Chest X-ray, AP view. Patient: 60 years old, sex M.
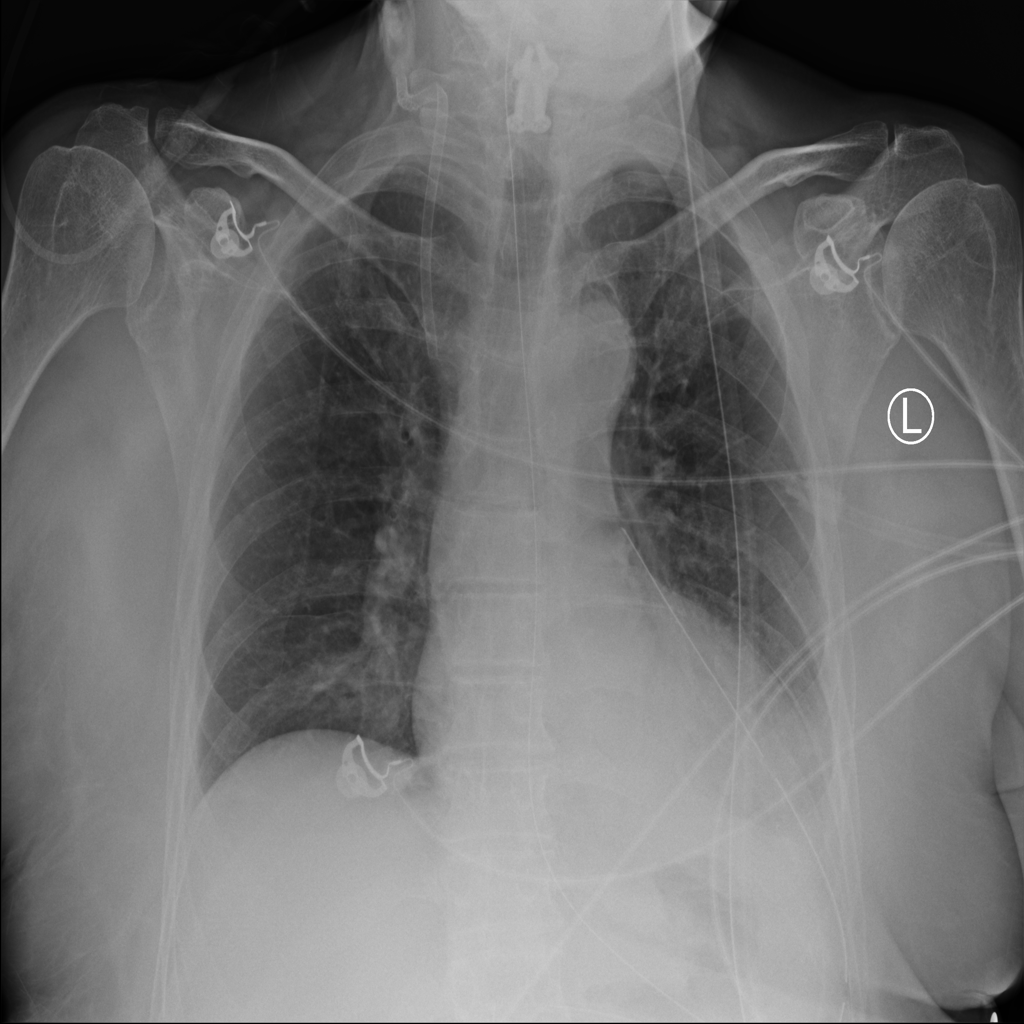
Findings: Atelectasis, Effusion